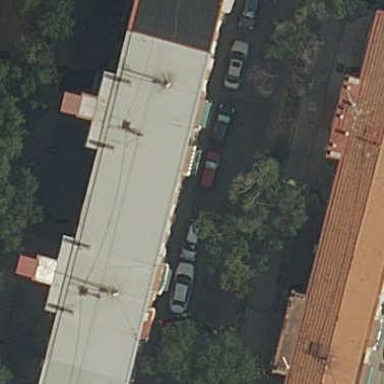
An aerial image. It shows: View of apartment building.